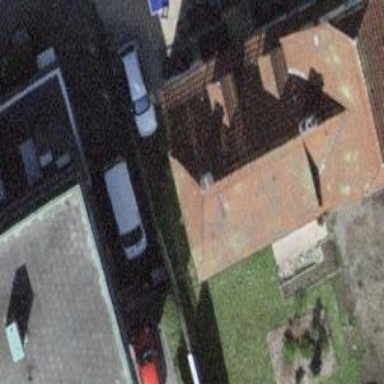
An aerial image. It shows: Residential building.